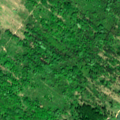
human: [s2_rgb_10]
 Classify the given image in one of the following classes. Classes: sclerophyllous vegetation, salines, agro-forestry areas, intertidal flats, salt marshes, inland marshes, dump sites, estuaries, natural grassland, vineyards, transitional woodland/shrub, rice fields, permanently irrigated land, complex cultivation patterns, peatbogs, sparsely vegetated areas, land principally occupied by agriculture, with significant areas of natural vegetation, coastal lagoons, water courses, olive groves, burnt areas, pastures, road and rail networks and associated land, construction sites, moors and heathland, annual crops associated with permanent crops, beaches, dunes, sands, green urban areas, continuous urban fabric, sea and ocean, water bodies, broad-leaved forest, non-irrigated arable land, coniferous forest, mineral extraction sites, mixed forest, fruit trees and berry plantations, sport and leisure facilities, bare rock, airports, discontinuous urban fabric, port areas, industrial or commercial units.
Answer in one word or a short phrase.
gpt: broad-leaved forest, transitional woodland/shrub, water courses